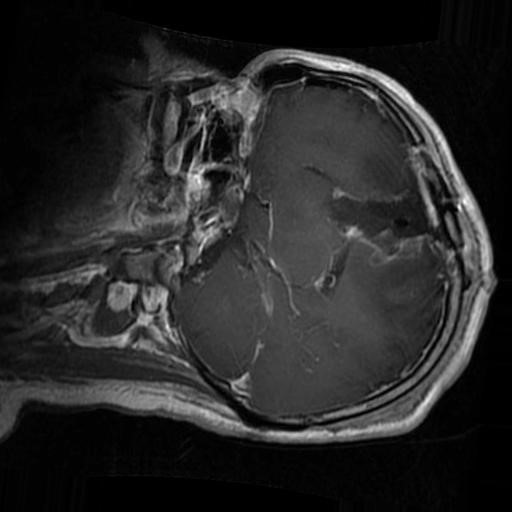
Label: brain_glioma